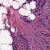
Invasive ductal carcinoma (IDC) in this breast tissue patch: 1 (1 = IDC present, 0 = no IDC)